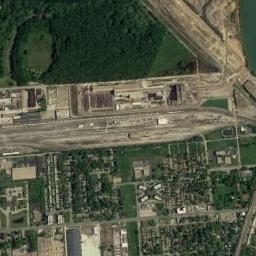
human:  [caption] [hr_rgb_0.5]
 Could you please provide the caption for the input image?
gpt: There are many trees and buildings near the railway station .

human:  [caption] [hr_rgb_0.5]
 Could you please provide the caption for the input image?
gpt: The railway station with lots of facilities is between a residential area and a forest .

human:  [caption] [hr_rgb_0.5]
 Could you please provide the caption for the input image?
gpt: There is a railway station between the city and the woodland .

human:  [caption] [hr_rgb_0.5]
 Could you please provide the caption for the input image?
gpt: The railway station is on the grass next to some trees .

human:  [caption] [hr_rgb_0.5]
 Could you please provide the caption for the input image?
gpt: There are some green meadows beside the railway station .